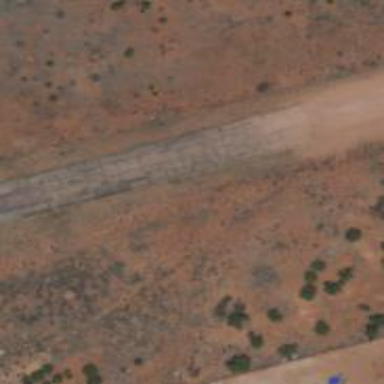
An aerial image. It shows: Asphalt runway at the airport.